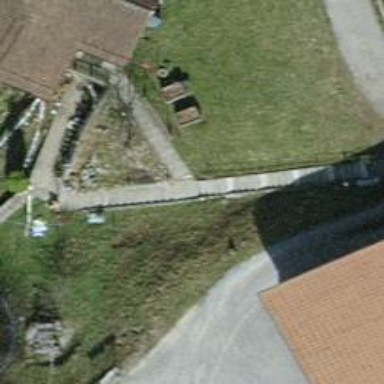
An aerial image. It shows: Road with steps.